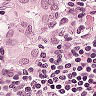
Metastatic tissue present: yes